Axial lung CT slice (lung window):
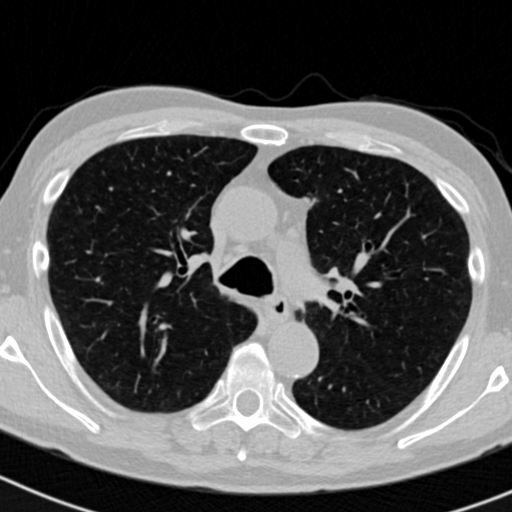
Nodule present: yes
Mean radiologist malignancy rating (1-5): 3.5